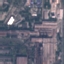
Land use / land cover class: Industrial